Field crop: maize
Growth stage: 1
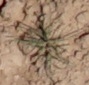
Species: lolium